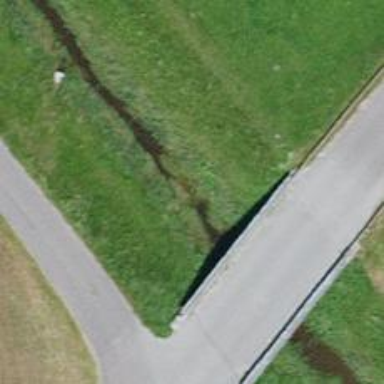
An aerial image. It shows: Drain that serves as waterway.